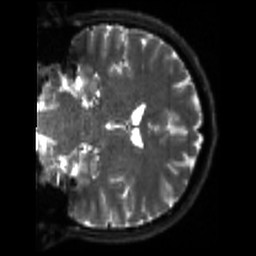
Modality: sbref
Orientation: coronal
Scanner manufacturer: siemens
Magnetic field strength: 3 T
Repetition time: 4 s
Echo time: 0.0594 s